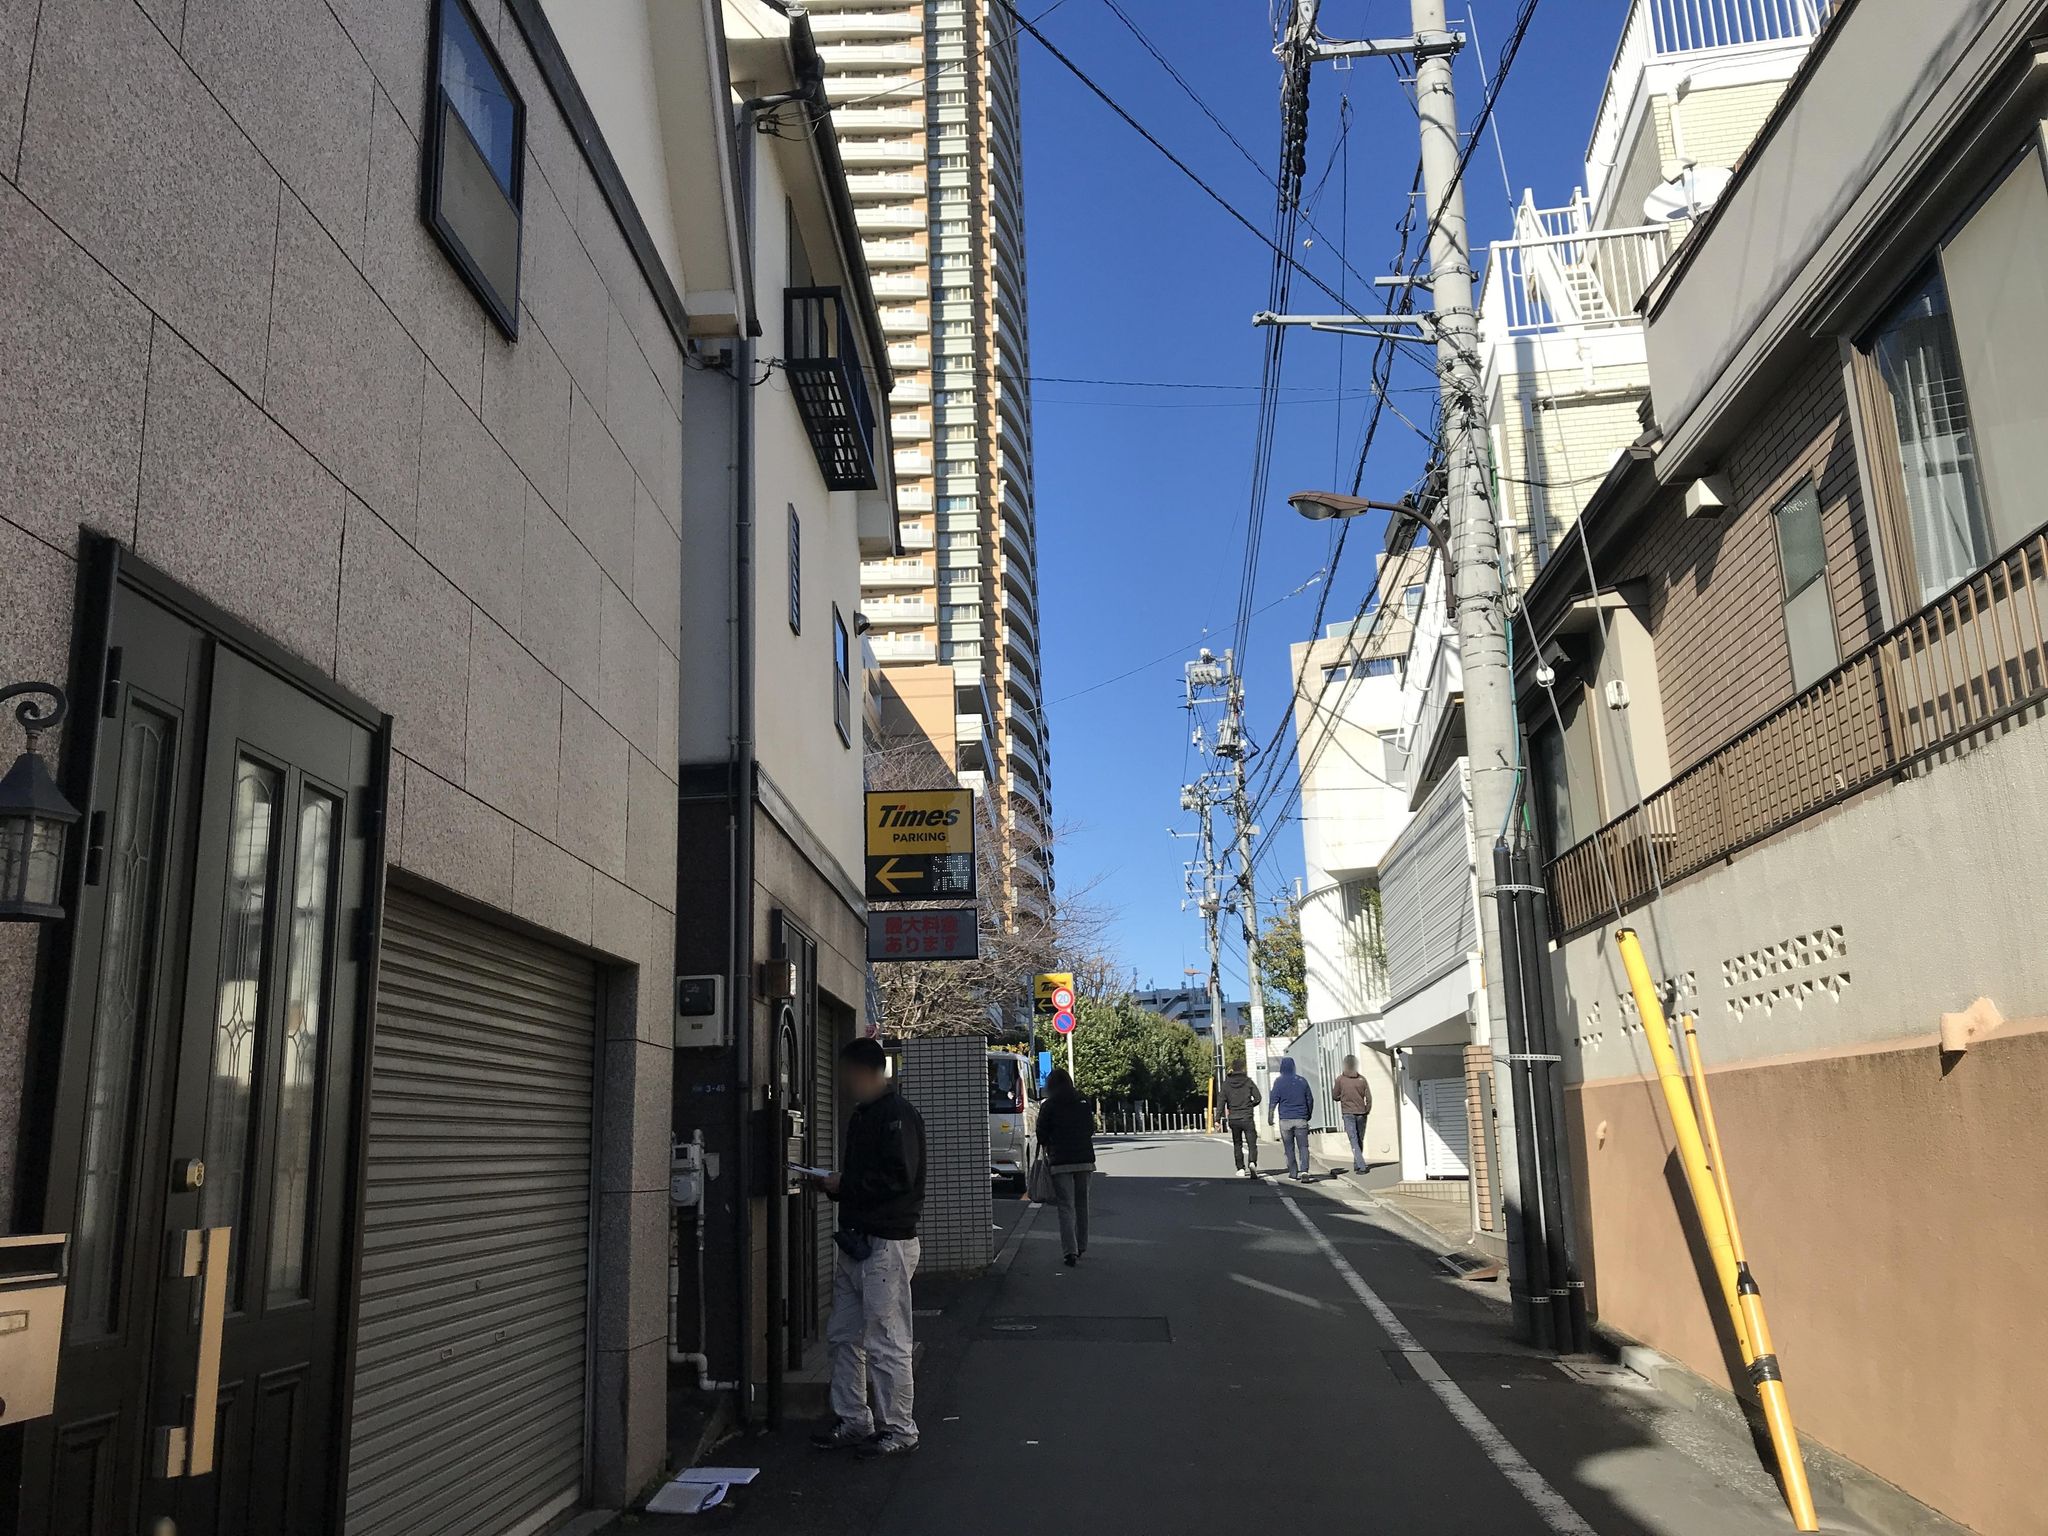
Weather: clear
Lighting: day
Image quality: good
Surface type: cycling surface
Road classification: residential, steps
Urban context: urban centre
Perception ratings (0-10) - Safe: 2.91, Lively: 9.02, Beautiful: 2.13, Boring: 2.91, Depressing: 1.88, Wealthy: 4.37